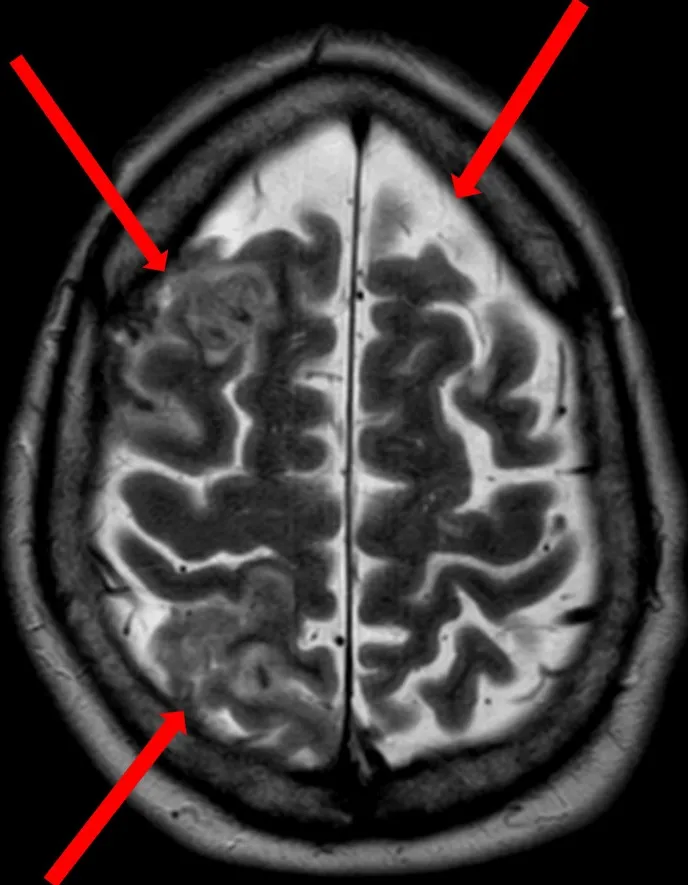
A T2-weighted MRI of the brain without contrast shows areas of increased signal, representing areas of acute subarachnoid blood and small cortical infarcts (arrows).
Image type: radiology (mri)